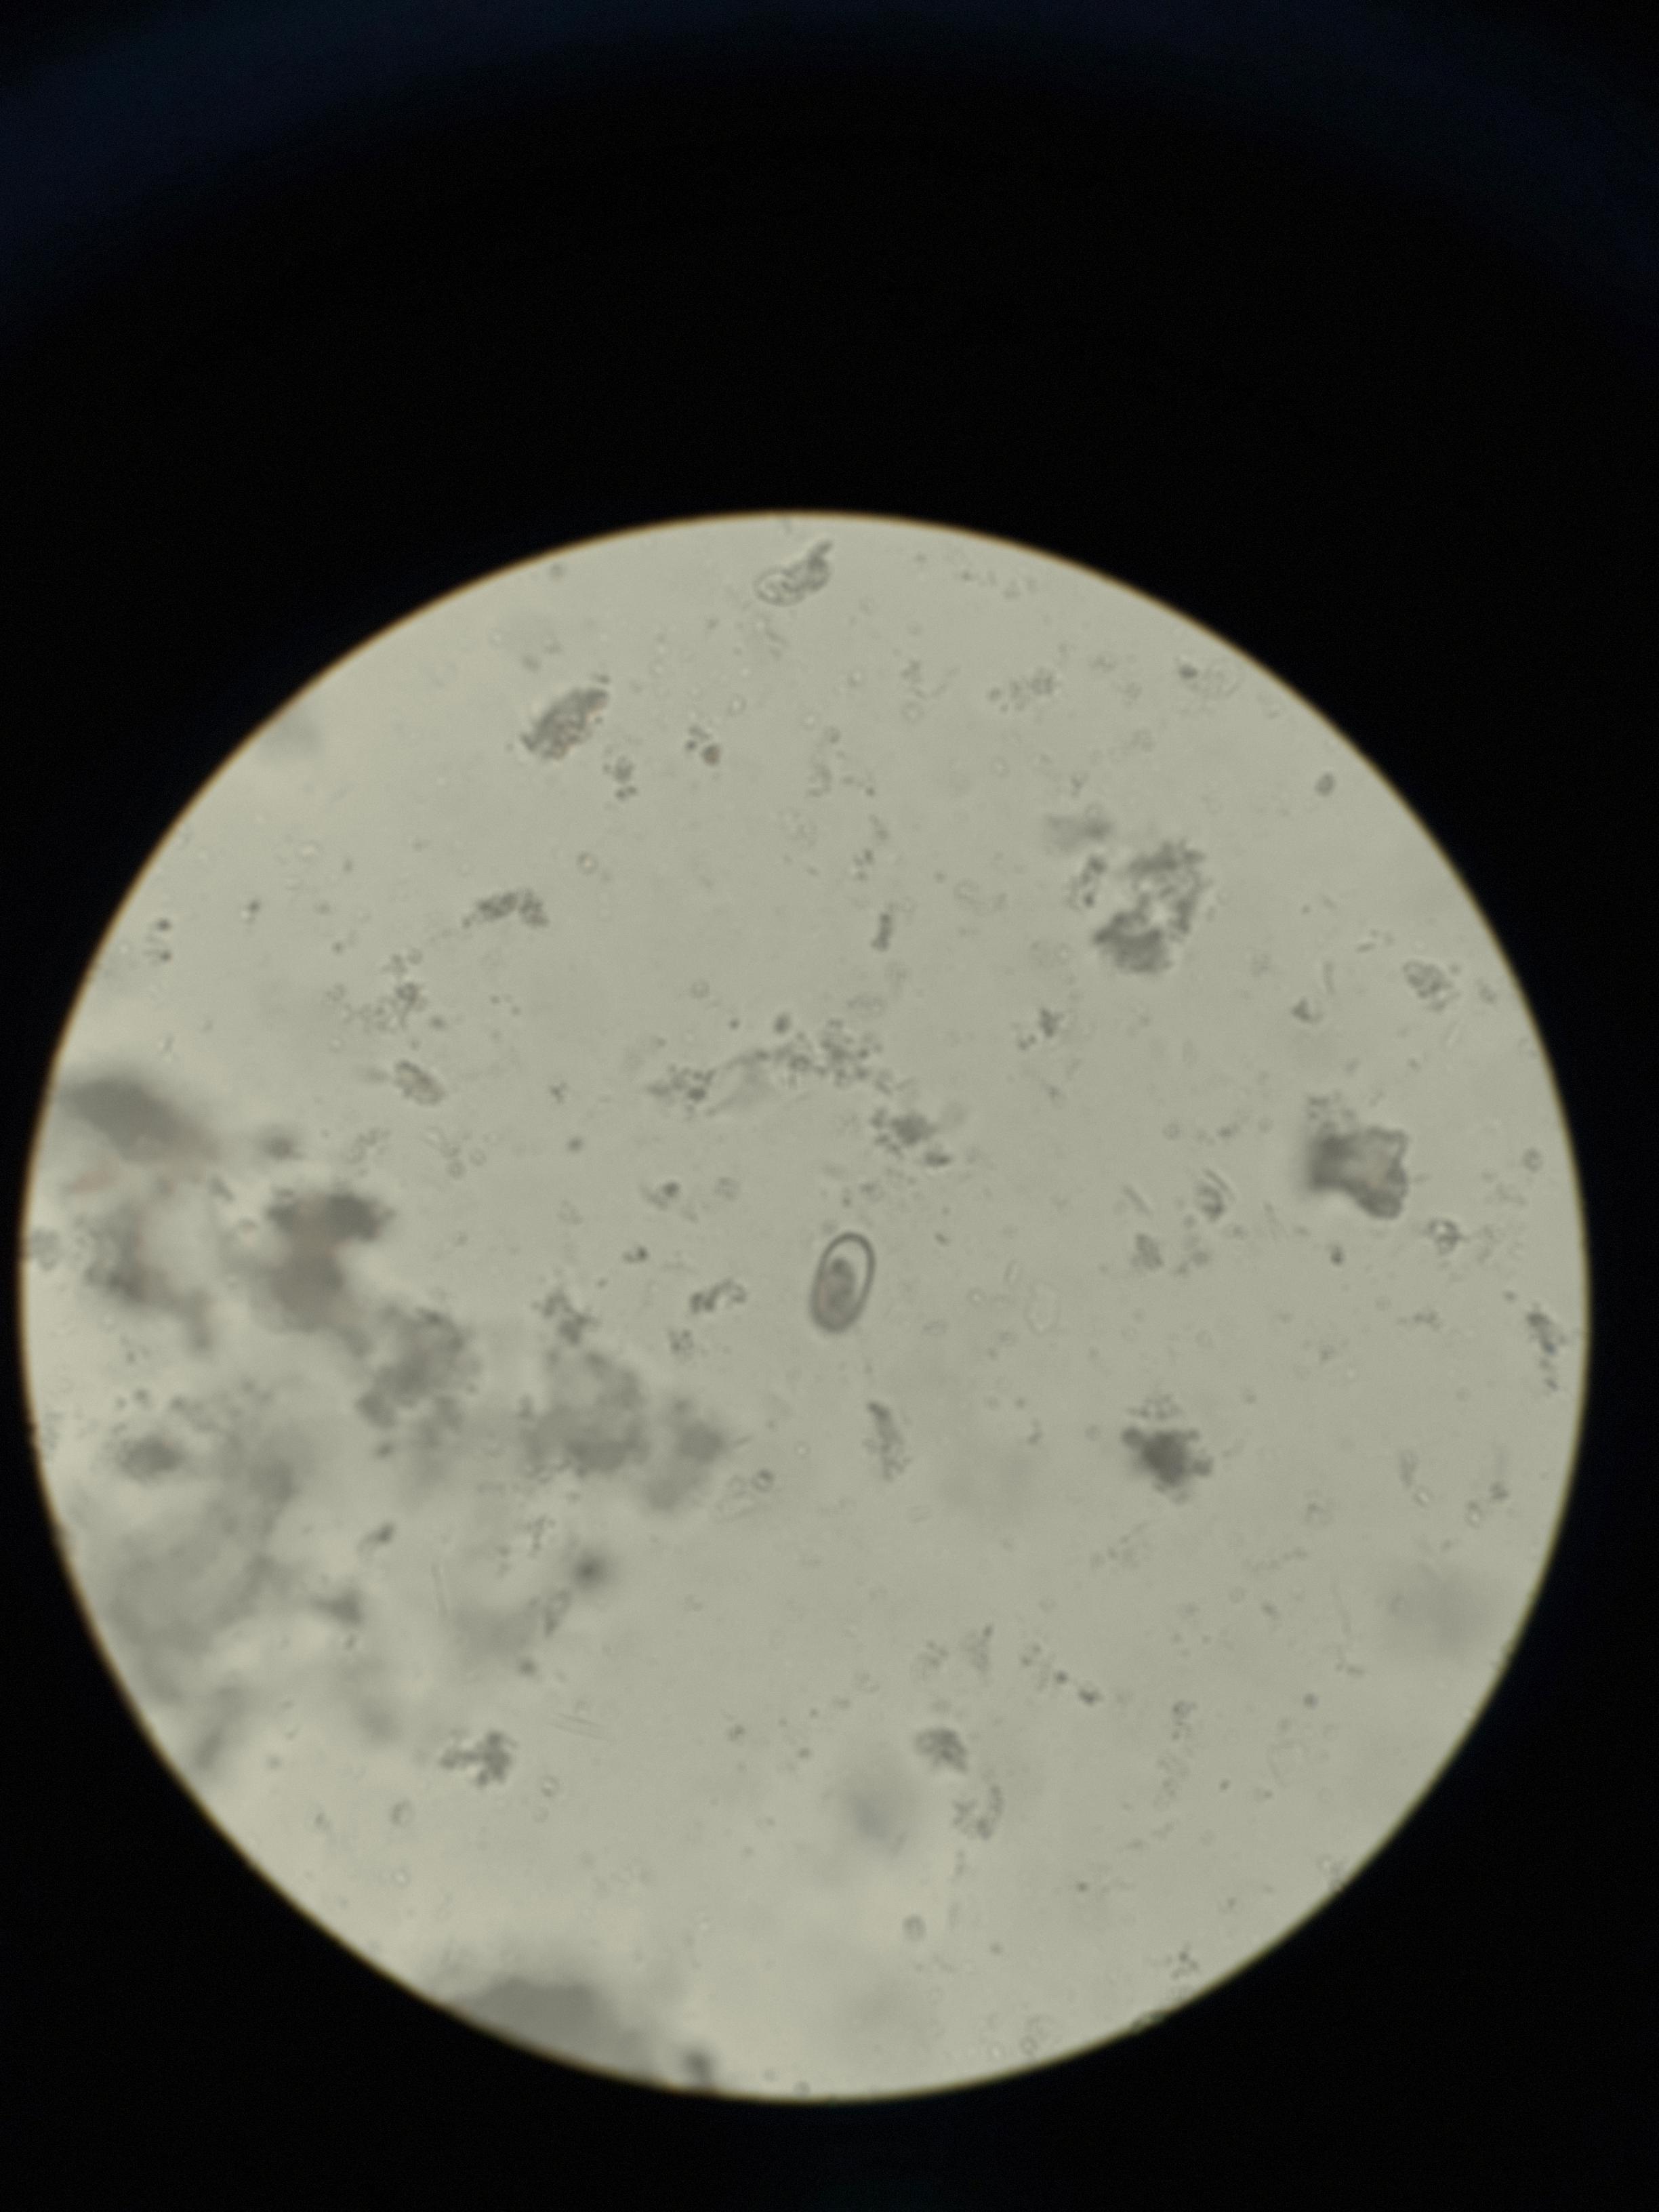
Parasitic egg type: Capillaria philippinensis